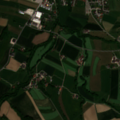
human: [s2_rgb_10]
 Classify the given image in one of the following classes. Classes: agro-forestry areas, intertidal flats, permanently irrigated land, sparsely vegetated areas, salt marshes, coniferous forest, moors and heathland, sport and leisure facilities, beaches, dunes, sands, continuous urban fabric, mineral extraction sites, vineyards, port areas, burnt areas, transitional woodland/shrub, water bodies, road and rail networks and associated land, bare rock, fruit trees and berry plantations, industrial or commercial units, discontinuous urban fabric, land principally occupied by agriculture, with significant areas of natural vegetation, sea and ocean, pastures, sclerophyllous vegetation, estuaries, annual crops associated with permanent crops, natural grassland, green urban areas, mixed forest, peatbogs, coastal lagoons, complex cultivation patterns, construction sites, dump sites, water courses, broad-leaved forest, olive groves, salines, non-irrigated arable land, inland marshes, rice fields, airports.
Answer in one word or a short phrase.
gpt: discontinuous urban fabric, pastures, complex cultivation patterns, land principally occupied by agriculture, with significant areas of natural vegetation